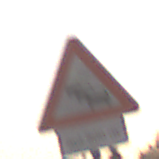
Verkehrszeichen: Stau
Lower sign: LaengeEinerStrecke5
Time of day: SunriseSunset
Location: Outdoor (Nature)
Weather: Clear
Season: NotSpecified
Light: Natural